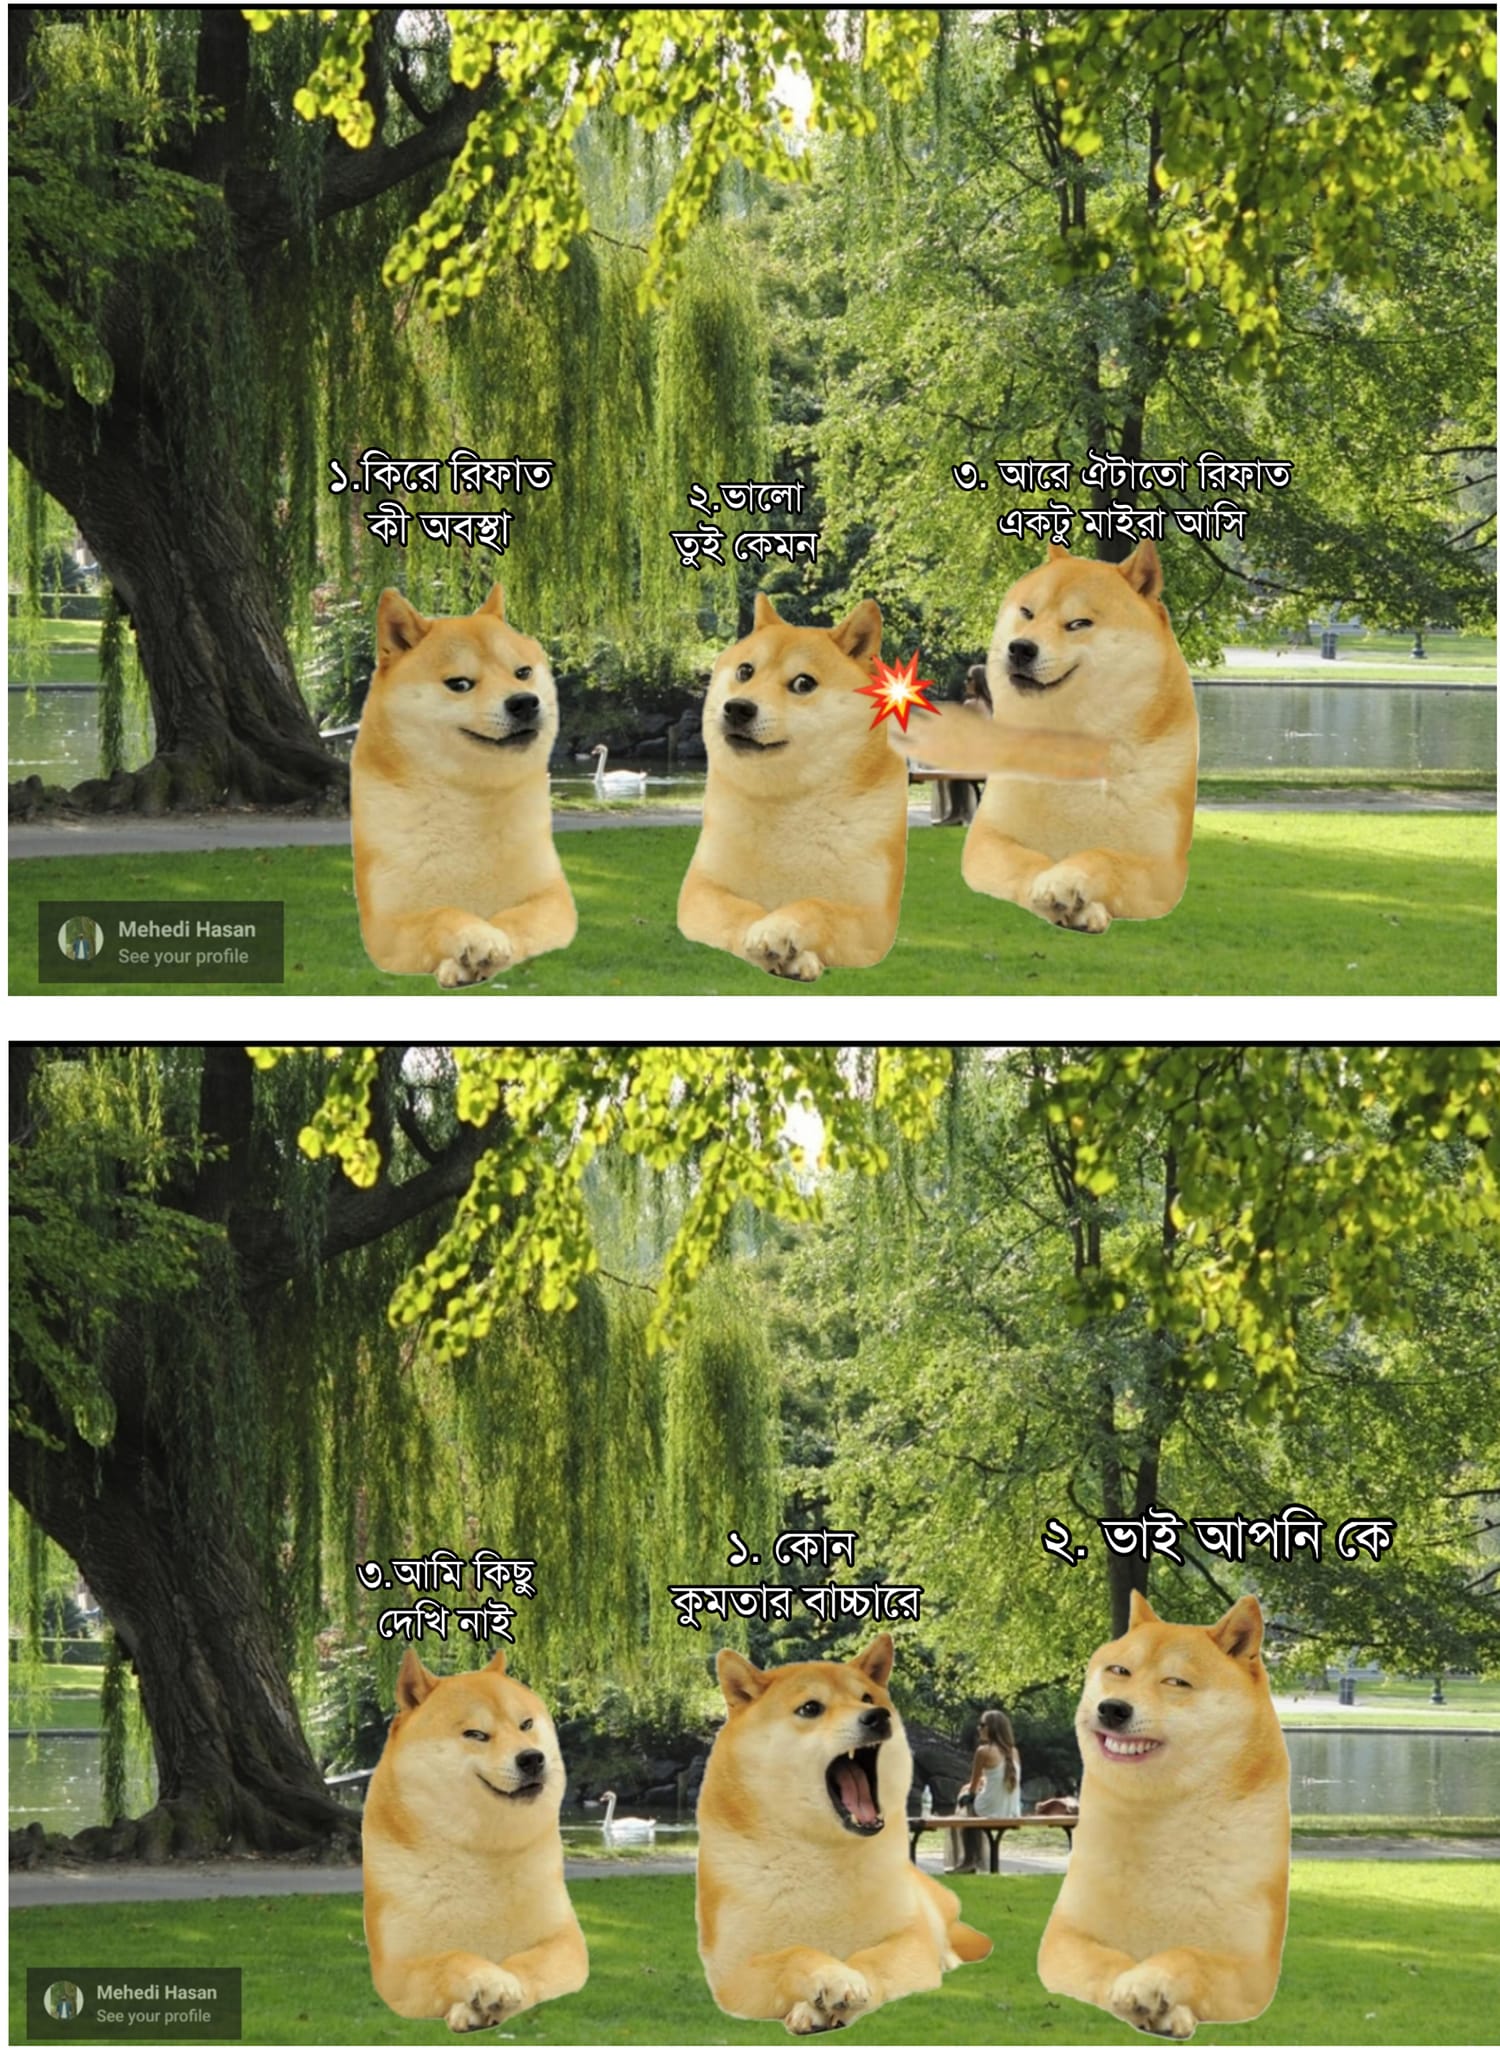
Text: ১ কিরে রিফাত কী অবস্থা ২ ভালো তুই কেমন ৩ আরে ঐটাতো রিফাত একটু মাইরা আসি ১ কোন কুমতার বাচ্চারে ২ ভাই আপনি কে ৩ আমি কিছু দেখি নাই
Label: Non Hate